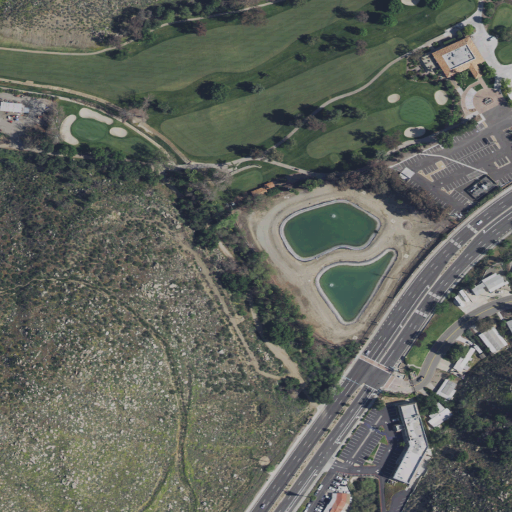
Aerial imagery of valley in California named Cottonwood Canyon containing open development, shrub, medium intensity development, low intensity development, grassland, and high intensity development